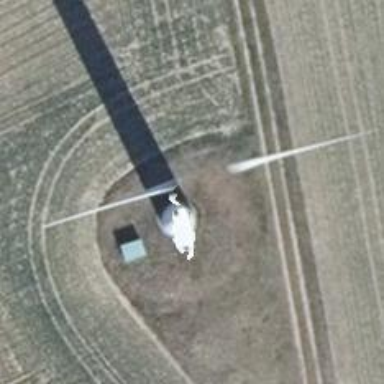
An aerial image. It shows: Wind generator powered by horizontal axis wind turbine.